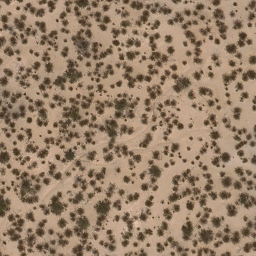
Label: chaparral